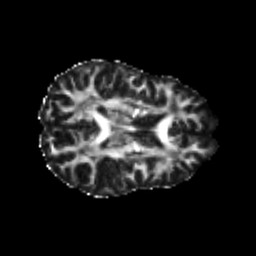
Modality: FA
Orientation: axial
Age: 24
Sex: female
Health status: healthy
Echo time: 0.074 s